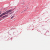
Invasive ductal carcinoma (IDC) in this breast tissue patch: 0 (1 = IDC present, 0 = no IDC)